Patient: sex F, age 76
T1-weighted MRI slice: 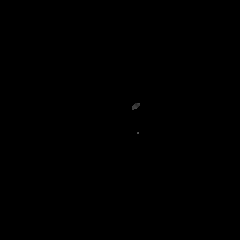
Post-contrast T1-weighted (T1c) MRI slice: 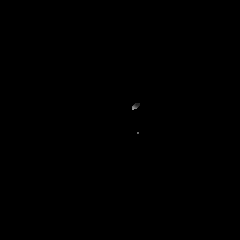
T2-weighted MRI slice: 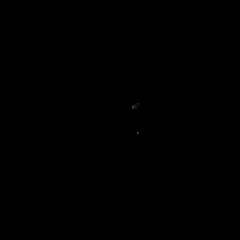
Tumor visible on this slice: no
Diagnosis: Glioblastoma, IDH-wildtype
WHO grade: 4